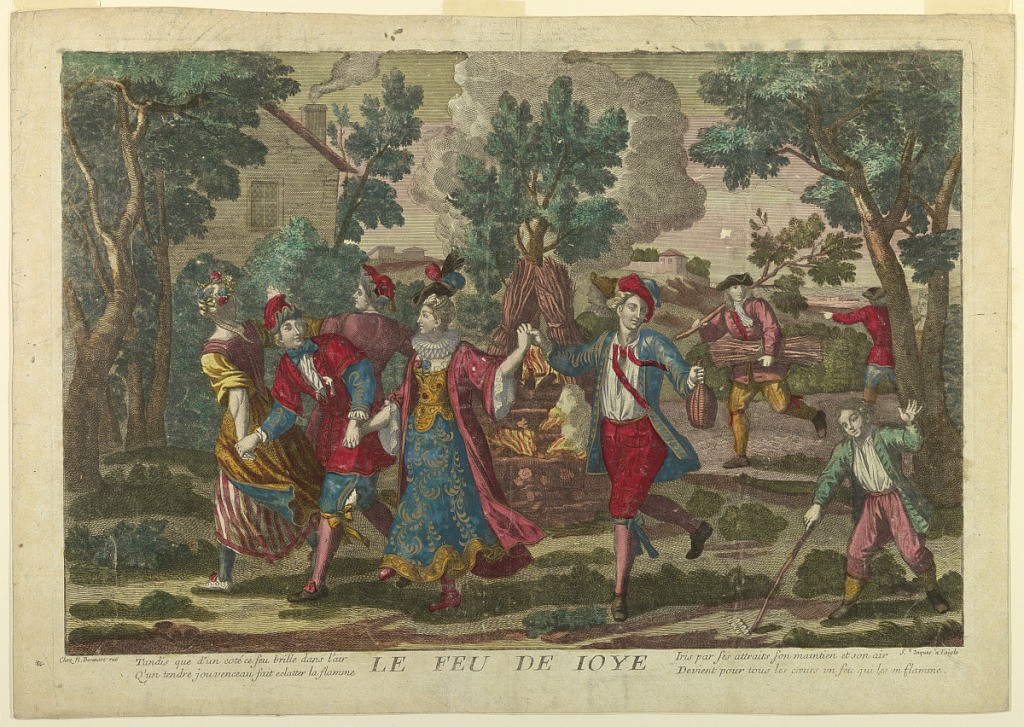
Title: The Fire of Joy
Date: ca. 1740
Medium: Hand-colored etching with watercolor and gold on paper
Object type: Print
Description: Young men and women in varied costume hold hands and dance with their backs to a fire which is tended by others at right. In landscape with tree and houses.